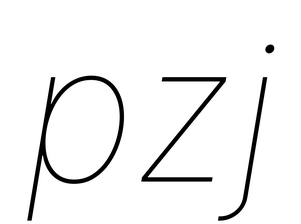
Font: Inter-Italic_Thin_Italic